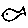
Label: fish